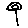
Label: flower